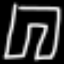
Label: pants